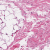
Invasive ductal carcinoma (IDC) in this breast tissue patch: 0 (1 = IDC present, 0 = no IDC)